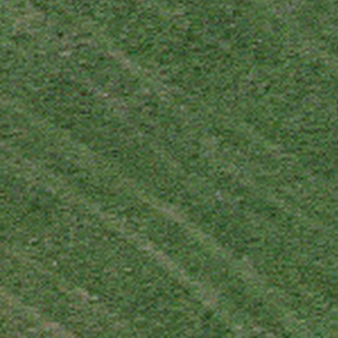
Label: other